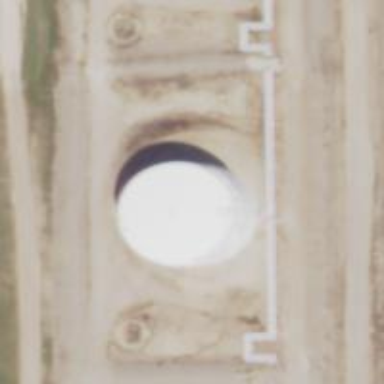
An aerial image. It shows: Silo.